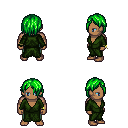
a pixel art fantasy rpg character, male body template, human, dark skin, green robe, teal pants, green bangs hairstyle, bracelets, four views (front, back, left, right), 2x2 character sprite sheet, small pixel art, hard edges, no anti-aliasing